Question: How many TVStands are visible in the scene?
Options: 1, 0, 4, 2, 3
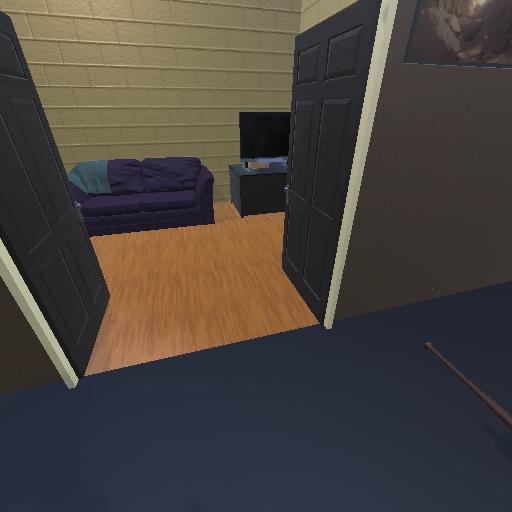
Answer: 1